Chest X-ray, AP view. Patient: 57 years old, sex M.
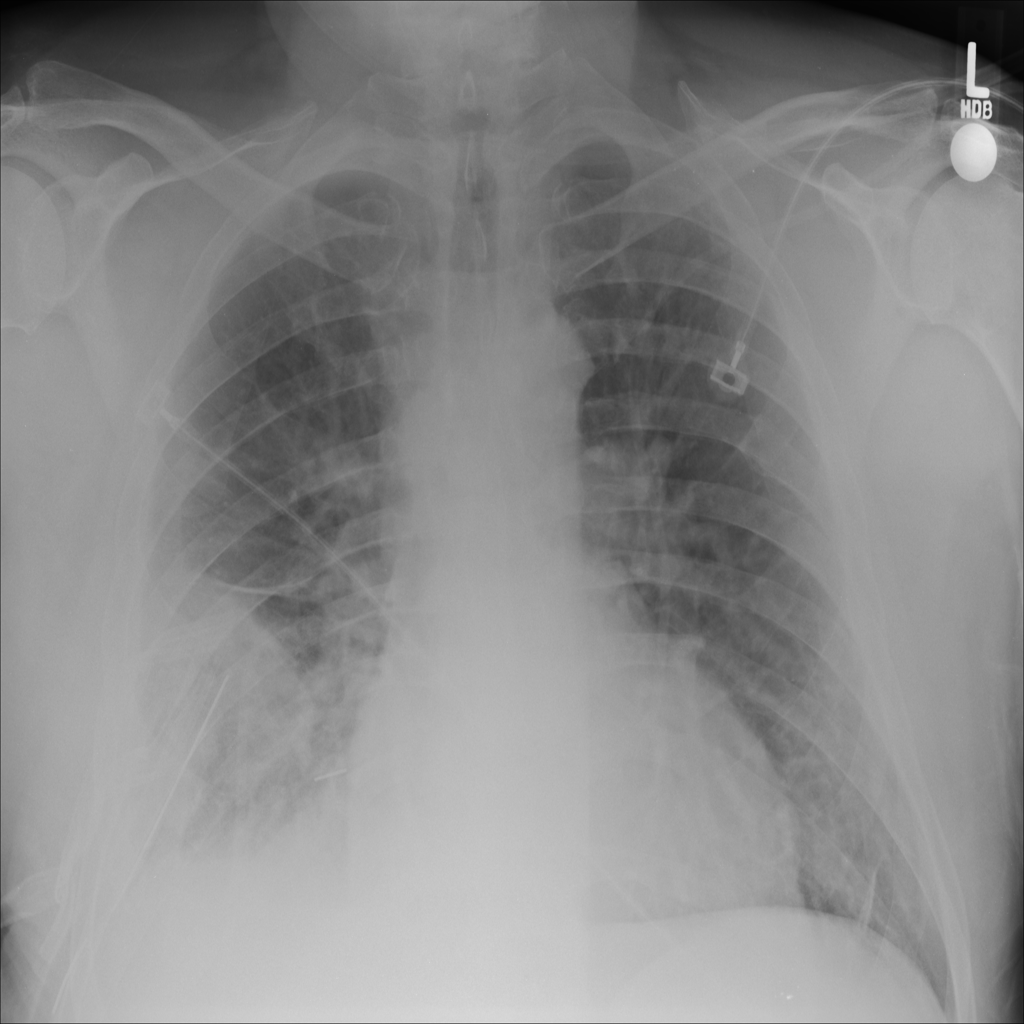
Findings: No Finding